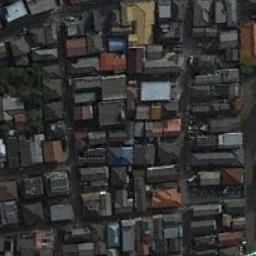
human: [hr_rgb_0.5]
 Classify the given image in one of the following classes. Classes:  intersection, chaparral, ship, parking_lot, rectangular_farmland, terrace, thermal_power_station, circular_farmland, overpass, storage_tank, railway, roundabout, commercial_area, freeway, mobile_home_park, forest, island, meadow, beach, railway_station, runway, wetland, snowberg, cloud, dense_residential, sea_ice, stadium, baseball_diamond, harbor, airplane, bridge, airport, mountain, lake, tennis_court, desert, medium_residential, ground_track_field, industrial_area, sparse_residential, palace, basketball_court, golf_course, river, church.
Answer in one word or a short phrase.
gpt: dense_residential